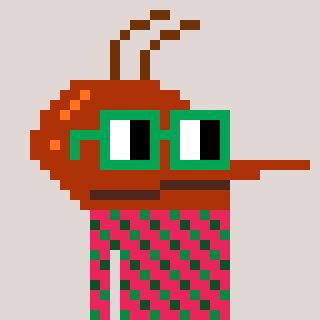
a pixel art character with square green glasses, a mosquito-shaped head and a redpinkish-colored body on a warm background